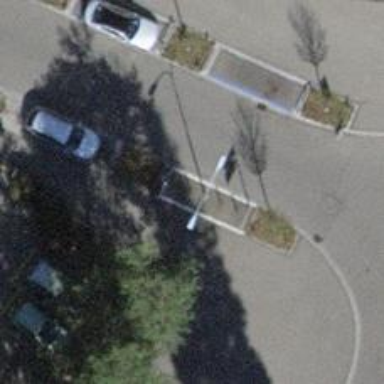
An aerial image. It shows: Bicycle parking area with floor facility.